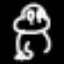
Label: frog